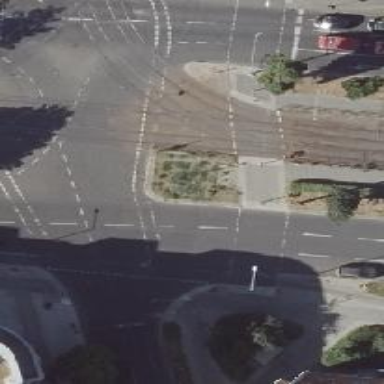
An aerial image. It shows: Tram crossing on the railway.